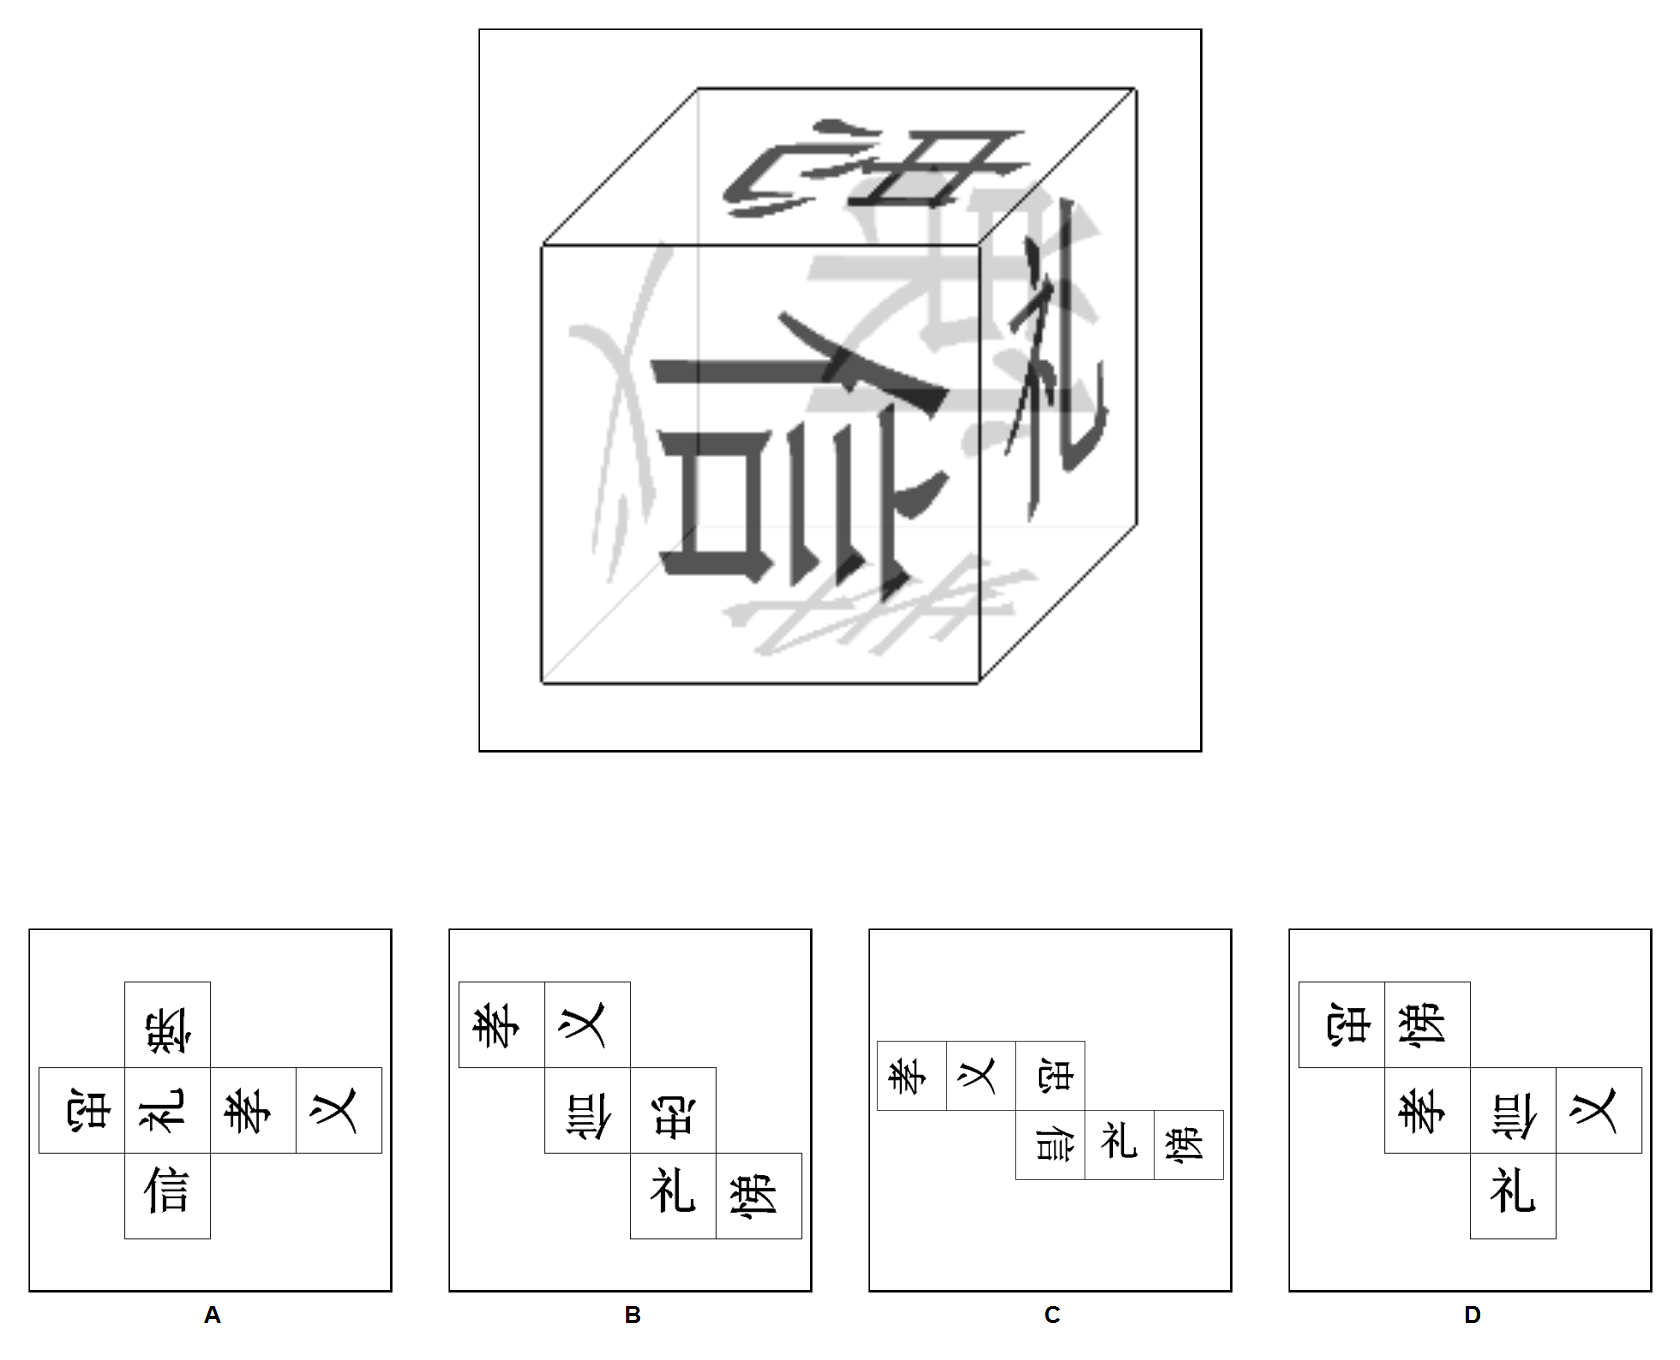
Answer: D